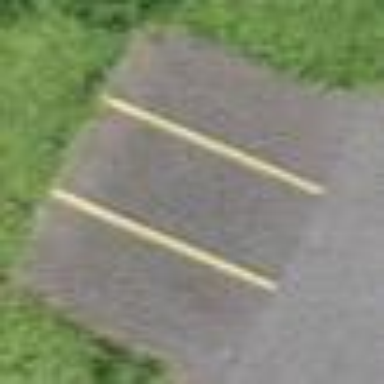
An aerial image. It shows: Parking area with surface.